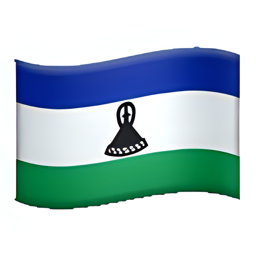
Name: flag for lesotho
Emoji: 🇱🇸
Group: Flags
Sub-group: country-flag